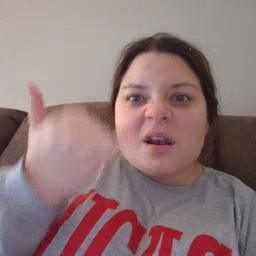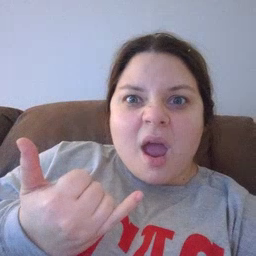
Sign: now